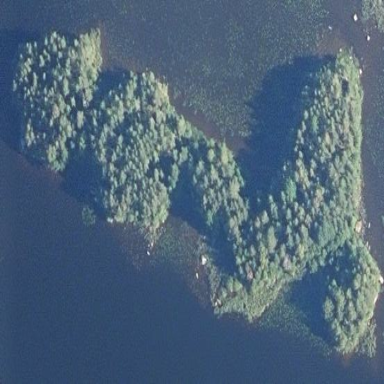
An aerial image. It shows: Islet.